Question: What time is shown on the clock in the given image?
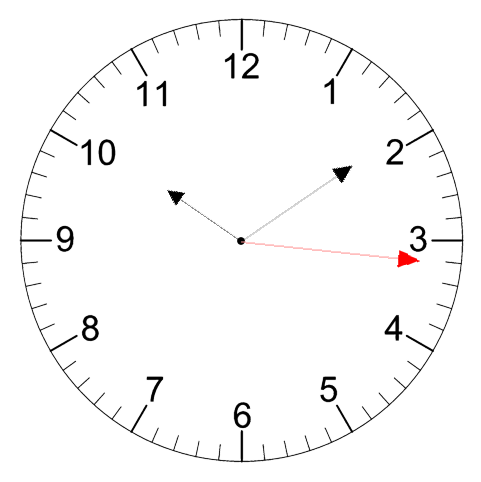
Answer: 10:09:16